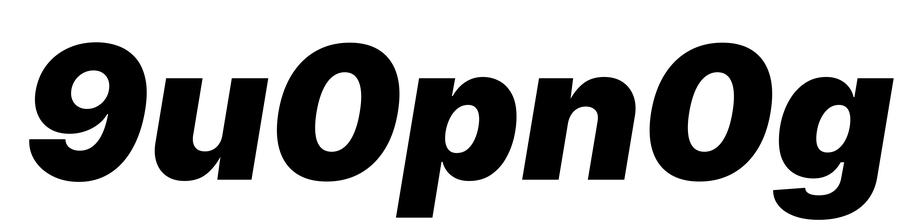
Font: Inter-Italic_Black_Italic